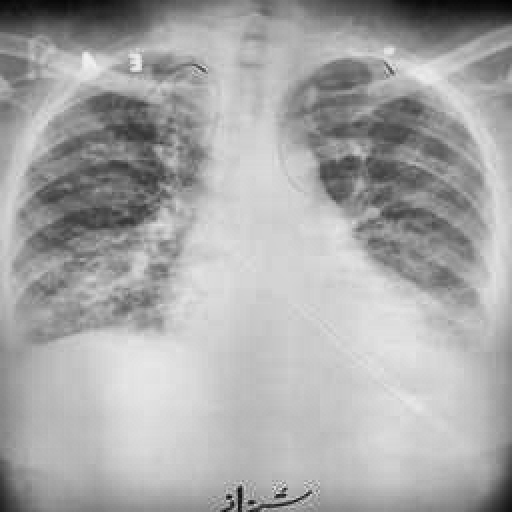
Finding: TUBERCULOSIS